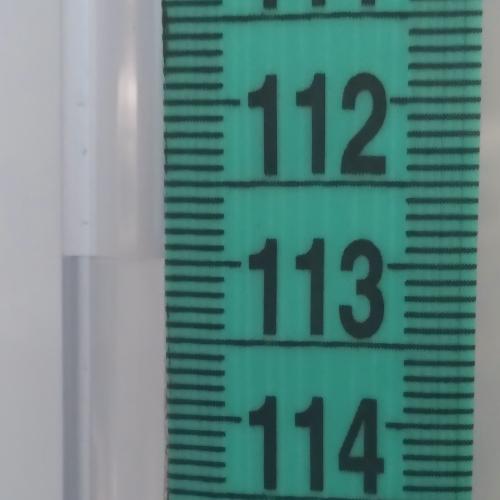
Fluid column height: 113.0 cm